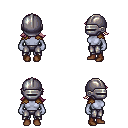
a pixel art fantasy rpg character, female body template, dark elf, purple skin, leather shoulder armor, metal pants, white blonde loose hair, metal helm, brown shoes, four views (front, back, left, right), 2x2 character sprite sheet, small pixel art, hard edges, no anti-aliasing